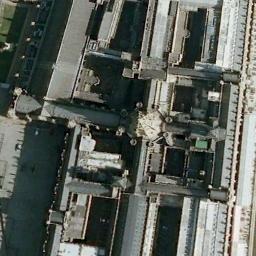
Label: church